Question: The problem is pretty straight forward although I'm having a hard time figuring out just how to solve it.
I'm using a jQuery-ui datepicker along with a custom made "ios style on/off toggle". This toggle uses some absolutely positioned elements which are currently showing up on top of my date picker.
see the ugly circle covering july 6th below...

the dirty way to do this (at least imo) is to write a style in one of my stylesheets, but I'd much rather use some javascript when the picker launches to get this done.
I've already tried
'''
$('.date_field').datepicker();
$('.date_field').datepicker("widget").css({"z-index":100});
'''
and
'''
$('.date_field').datepicker({
beforeShow: function(input, inst) {
inst.dpDiv.css({"z-index":100});
}
});
'''
but it seems the z-index get overwritten each time the datepicker is launched.
any help is appreciated!
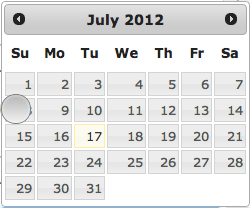
Answer: Your JS code in the question doesn't work because jQuery resets the 'style' attribute of the datepicker widget every time you call it.
An easy way to override its 'style''s 'z-index' is with a '!important' CSS rule as already mentioned in <URL> suggests setting 'position: relative;' and 'z-index' on the input element itself which will be automatically copied over to the Datepicker widget.
But, as requested, if for whatever reason you really need to set it dynamically, adding more unnecessary code and processing to your page, you can try this:
'''
$('.date_field').datepicker({
//comment the beforeShow handler if you want to see the ugly overlay
beforeShow: function() {
setTimeout(function(){
$('.ui-datepicker').css('z-index', 99999999999999);
}, 0);
}
});
'''
<URL>
I created a deferred function object to set the 'z-index' of the widget, after it gets reset'ed by the jQuery UI, every time you call it. It should suffice your needs.
The CSS hack is far less ugly IMO, I reserve a space in my CSS only for jQuery UI tweaks (that's right above the IE6 tweaks in my pages).